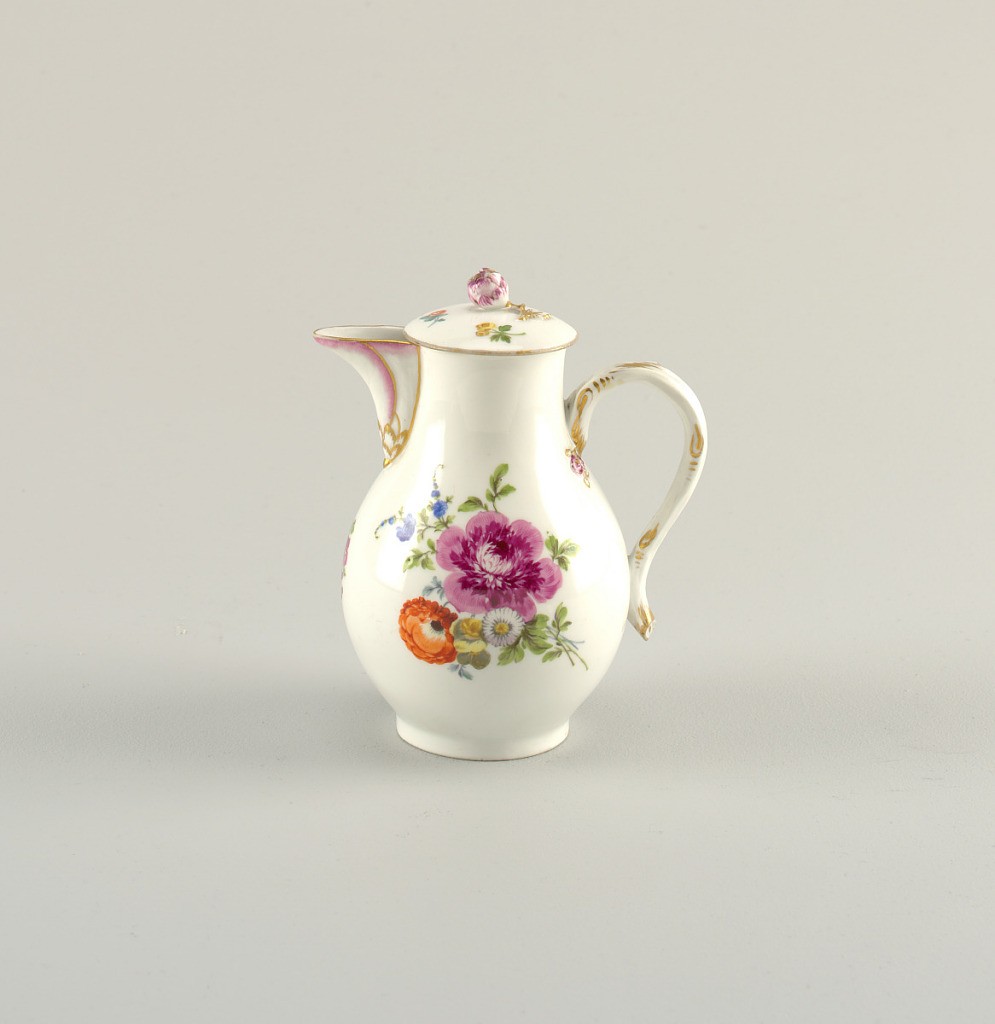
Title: Covered Milk Jug
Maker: Meissen Porcelain Manufactory, German, active from 1710 to the present
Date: mid- 19th century
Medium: hard paste porcelain, vitreous enamel
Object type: jug
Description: Pear-shaped, rib handle, funnel-spout. Domed cover with floral knob. Painted in colors with naturalistic flowers. Spout and handle touched with purple and green. Brown rim on lid. Rounded foot.